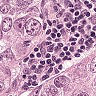
Metastatic tissue present: yes